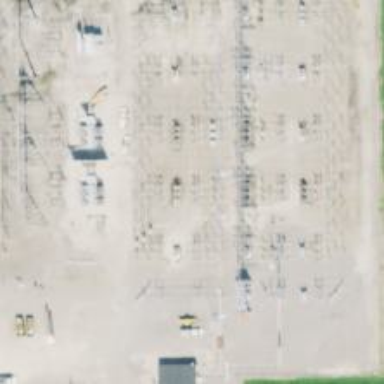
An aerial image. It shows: Switch used for power control.